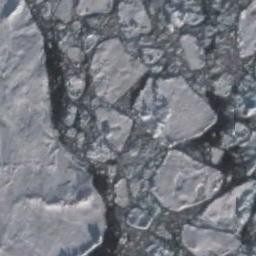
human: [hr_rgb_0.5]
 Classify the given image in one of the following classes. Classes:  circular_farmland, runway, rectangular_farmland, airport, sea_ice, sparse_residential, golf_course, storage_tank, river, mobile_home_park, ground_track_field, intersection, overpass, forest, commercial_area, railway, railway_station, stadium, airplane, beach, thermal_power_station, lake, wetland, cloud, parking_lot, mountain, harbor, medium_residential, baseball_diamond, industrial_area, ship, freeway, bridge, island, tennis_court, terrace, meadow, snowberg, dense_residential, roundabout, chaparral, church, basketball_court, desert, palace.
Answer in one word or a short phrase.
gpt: sea_ice